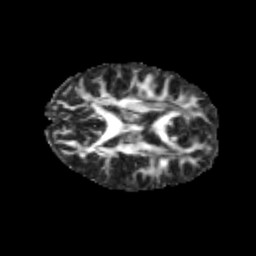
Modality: FA
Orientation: axial
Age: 11
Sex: female
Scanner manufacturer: siemens
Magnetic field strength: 3 T
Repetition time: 3.8 s
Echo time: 0.07 s